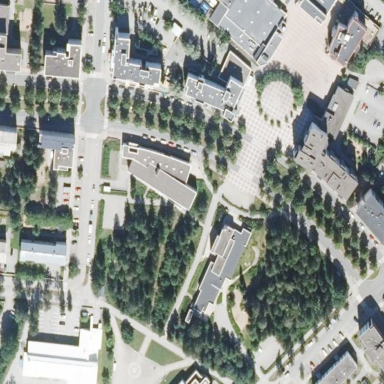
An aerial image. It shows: Community center.